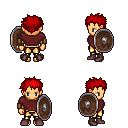
a pixel art fantasy rpg character, female body template, human, tanned skin, maroon long-sleeve shirt, gold greaves, red bedhead hairstyle, leather bracers, maroon shoes, shield, four views (front, back, left, right), 2x2 character sprite sheet, small pixel art, hard edges, no anti-aliasing